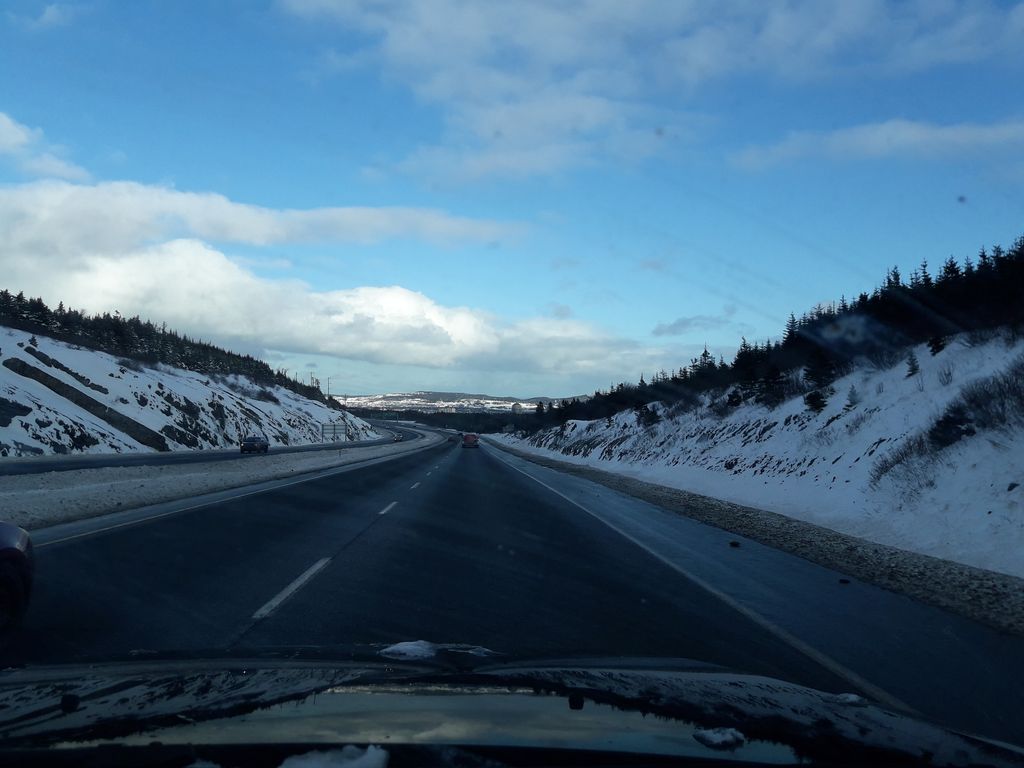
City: st_johns